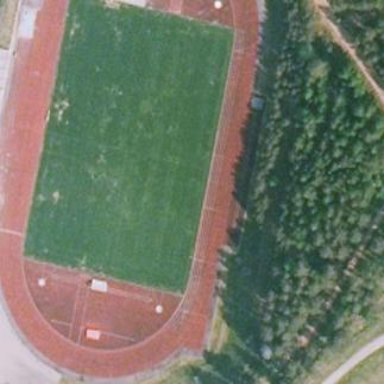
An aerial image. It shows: Athletics pitch used for leisure sports activities.